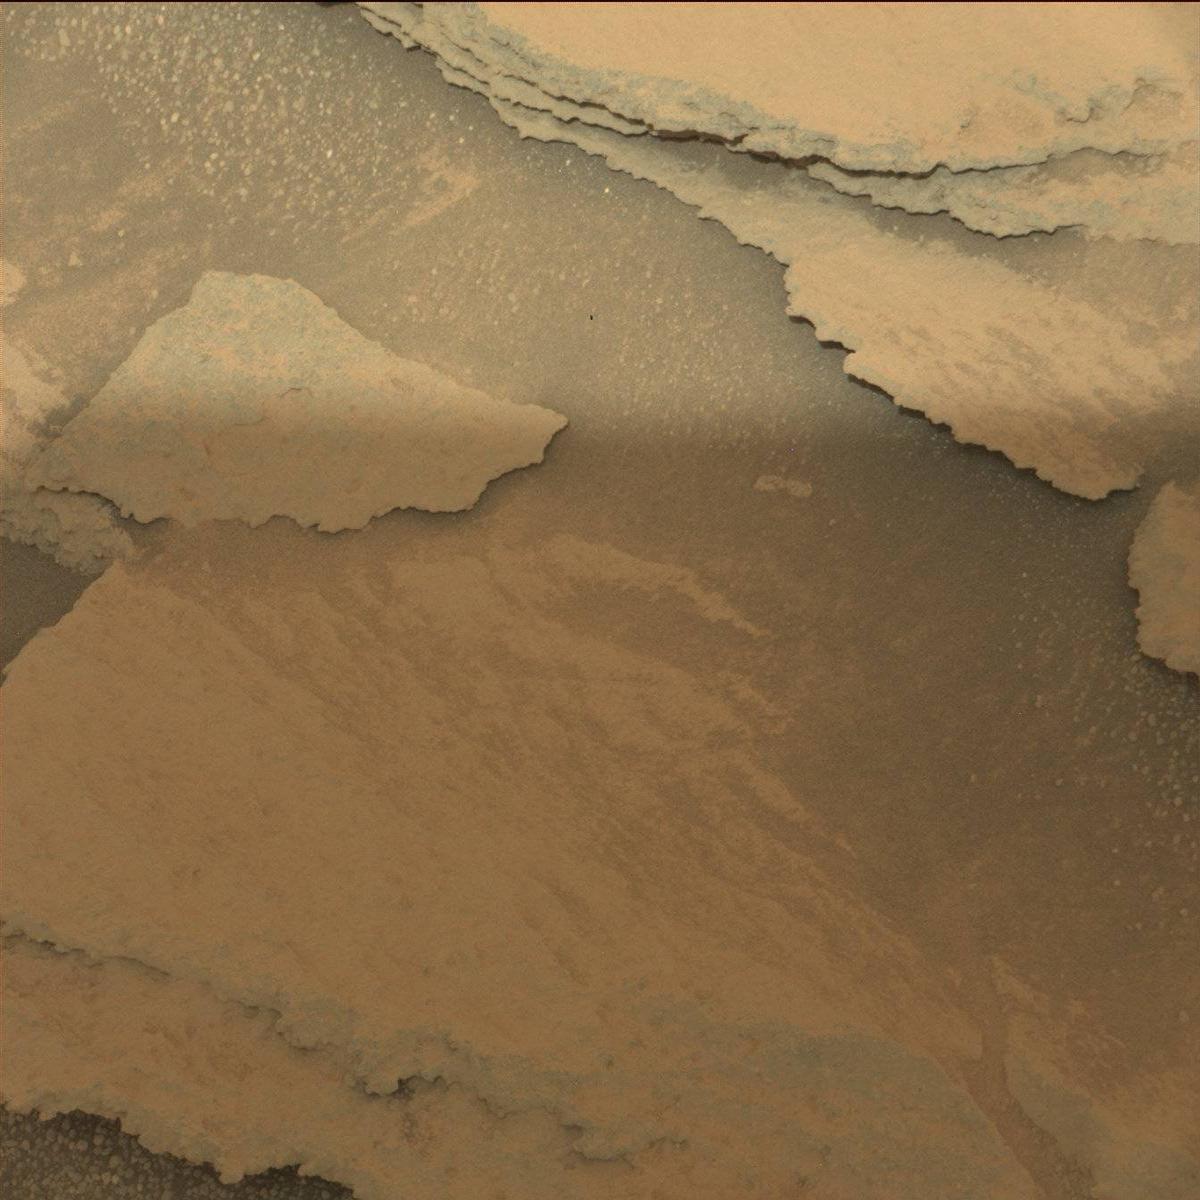
Terrain classes present: Bedrock, Sand / Soil